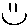
Label: smiley face